高二 · 度量几何学
7. 如图, $A 、 B$ 两点间的距离为
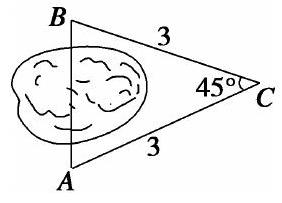
答案: $3 \sqrt{2-\sqrt{2}}$